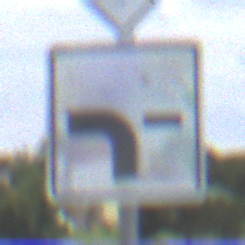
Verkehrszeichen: VerlaufVorfahrtsstrasse6
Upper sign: Vorfahrtsstrasse
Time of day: Midday
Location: Outdoor (Nature)
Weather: PartlyCloudy
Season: NotSpecified
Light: Natural